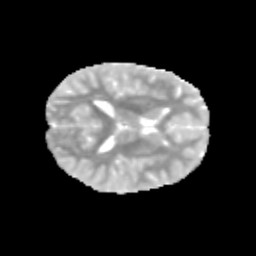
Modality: MD
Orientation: axial
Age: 11
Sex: female
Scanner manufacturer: siemens
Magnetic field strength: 3 T
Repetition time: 3.8 s
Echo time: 0.07 s